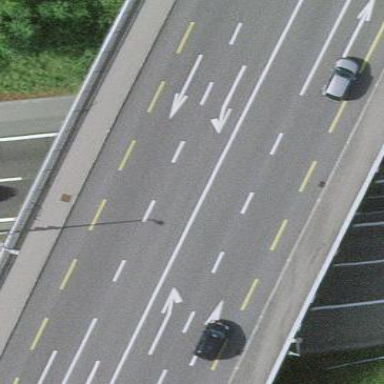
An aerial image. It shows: Man-made bridge.